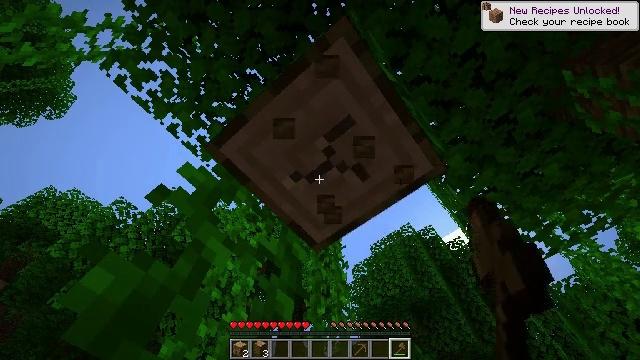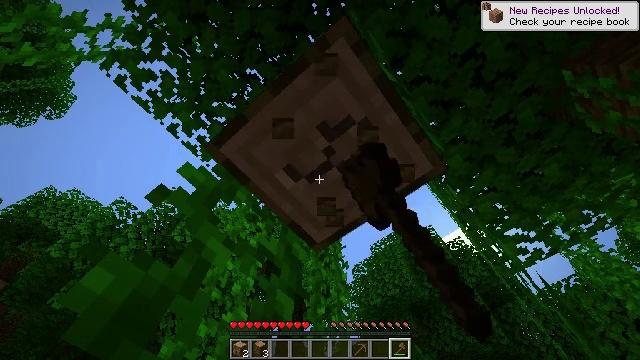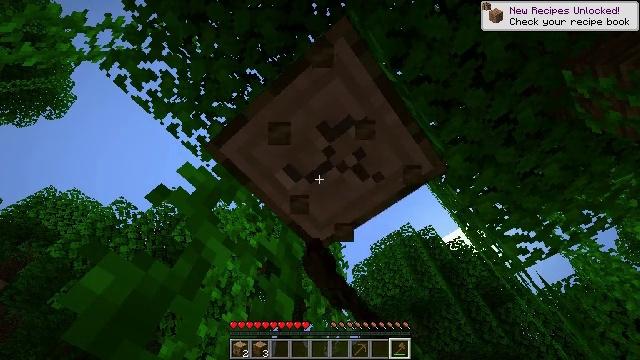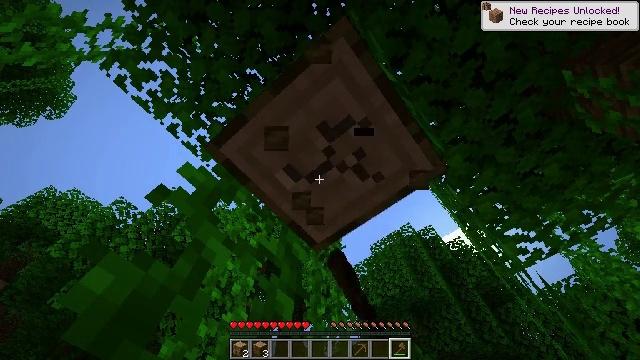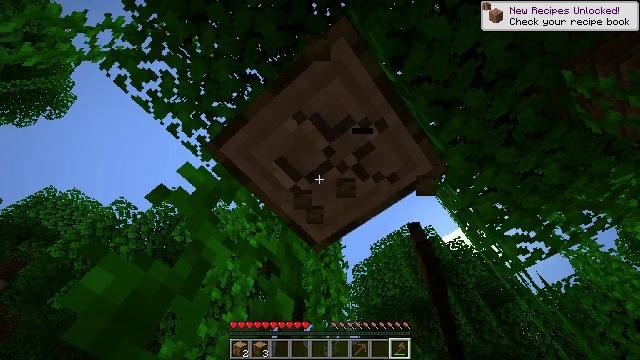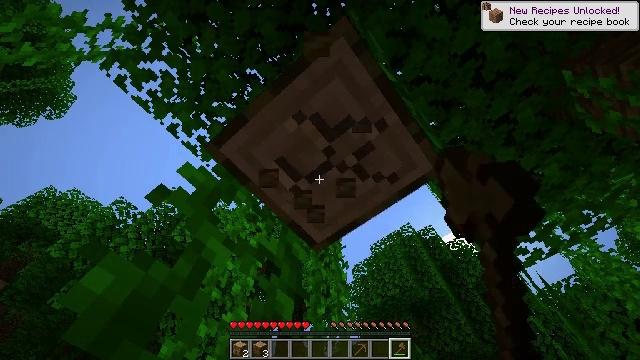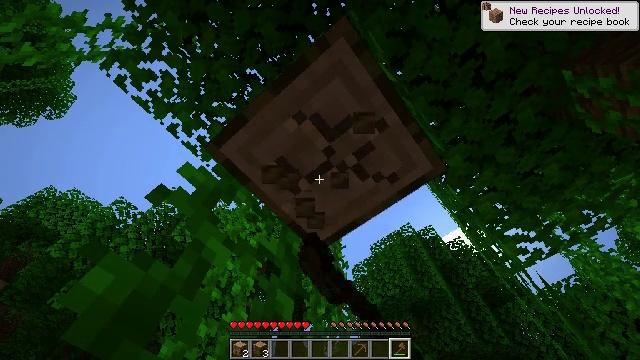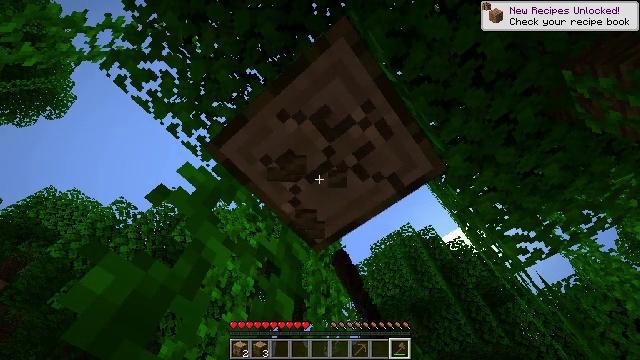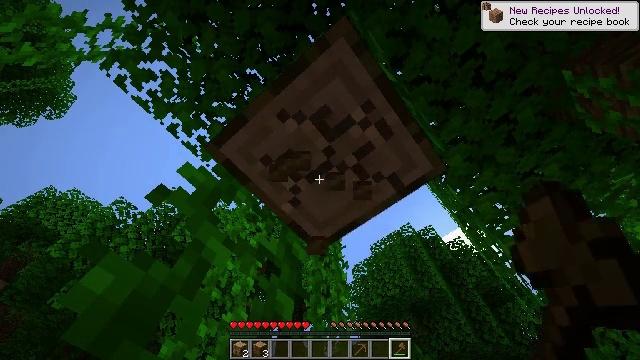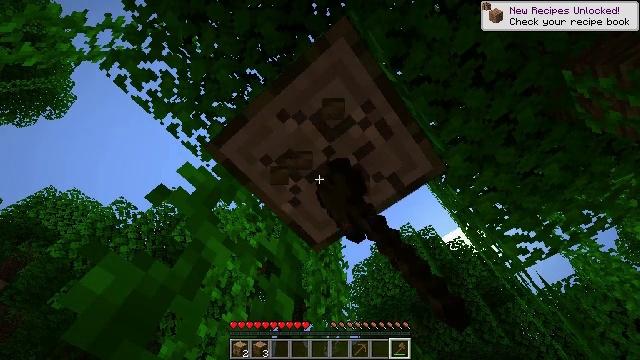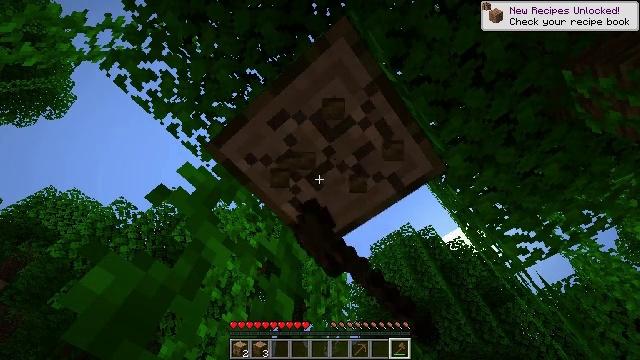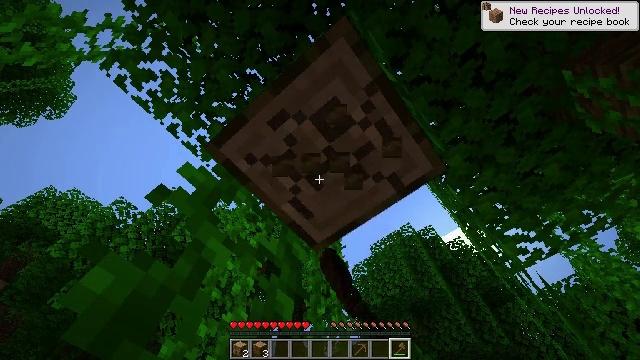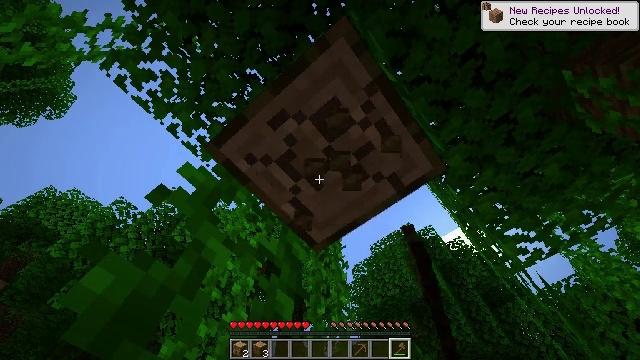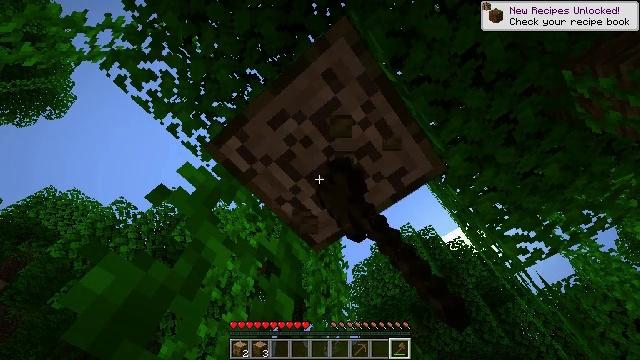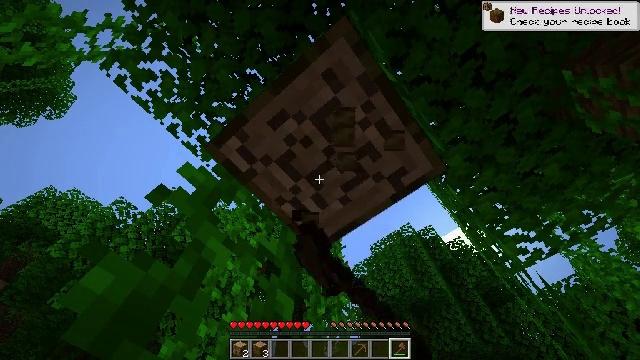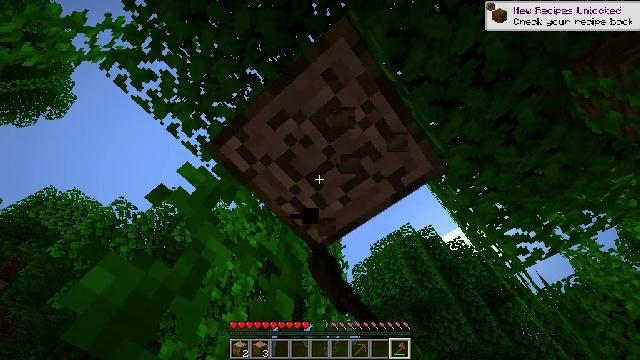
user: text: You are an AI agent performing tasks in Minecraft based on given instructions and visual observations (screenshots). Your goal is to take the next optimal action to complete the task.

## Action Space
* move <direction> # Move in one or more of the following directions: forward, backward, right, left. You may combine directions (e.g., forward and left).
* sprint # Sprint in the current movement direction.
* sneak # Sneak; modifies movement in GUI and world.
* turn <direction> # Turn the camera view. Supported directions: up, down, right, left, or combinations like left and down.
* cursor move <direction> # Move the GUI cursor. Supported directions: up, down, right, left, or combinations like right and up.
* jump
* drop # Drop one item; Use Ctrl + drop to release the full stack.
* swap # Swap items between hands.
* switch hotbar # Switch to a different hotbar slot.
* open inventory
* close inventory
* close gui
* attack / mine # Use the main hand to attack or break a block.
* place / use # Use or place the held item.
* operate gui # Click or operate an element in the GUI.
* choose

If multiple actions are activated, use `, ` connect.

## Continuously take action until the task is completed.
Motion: motion action
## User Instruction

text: Break the jungle log to gather wood.
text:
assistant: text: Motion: attack / mine
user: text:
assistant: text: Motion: attack / mine
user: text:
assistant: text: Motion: attack / mine
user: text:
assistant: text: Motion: attack / mine
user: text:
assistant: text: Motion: attack / mine
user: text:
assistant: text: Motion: attack / mine
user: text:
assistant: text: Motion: attack / mine
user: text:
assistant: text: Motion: attack / mine
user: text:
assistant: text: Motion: attack / mine
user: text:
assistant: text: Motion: attack / mine
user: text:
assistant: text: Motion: attack / mine
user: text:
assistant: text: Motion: attack / mine
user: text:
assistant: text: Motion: attack / mine
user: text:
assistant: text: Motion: attack / mine
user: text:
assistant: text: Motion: attack / mine
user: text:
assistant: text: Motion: attack / mine
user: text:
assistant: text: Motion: attack / mine
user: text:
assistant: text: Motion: attack / mine
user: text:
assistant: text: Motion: attack / mine
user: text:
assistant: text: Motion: attack / mine
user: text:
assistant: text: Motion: attack / mine
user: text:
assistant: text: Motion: turn up, attack / mine
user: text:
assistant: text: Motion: turn up, attack / mine
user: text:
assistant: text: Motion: turn up, attack / mine
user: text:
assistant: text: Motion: attack / mine
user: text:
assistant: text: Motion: attack / mine
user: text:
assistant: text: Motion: attack / mine
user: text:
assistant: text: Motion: attack / mine
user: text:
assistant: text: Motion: attack / mine
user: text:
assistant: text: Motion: attack / mine